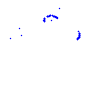
Particle: proton